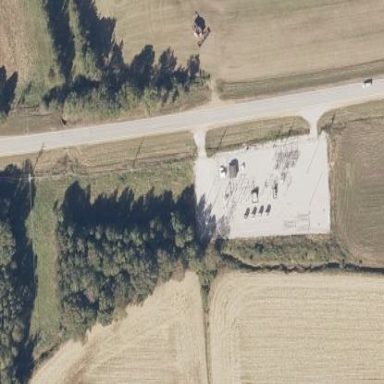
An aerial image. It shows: There is distribution substation enclosed by fence.